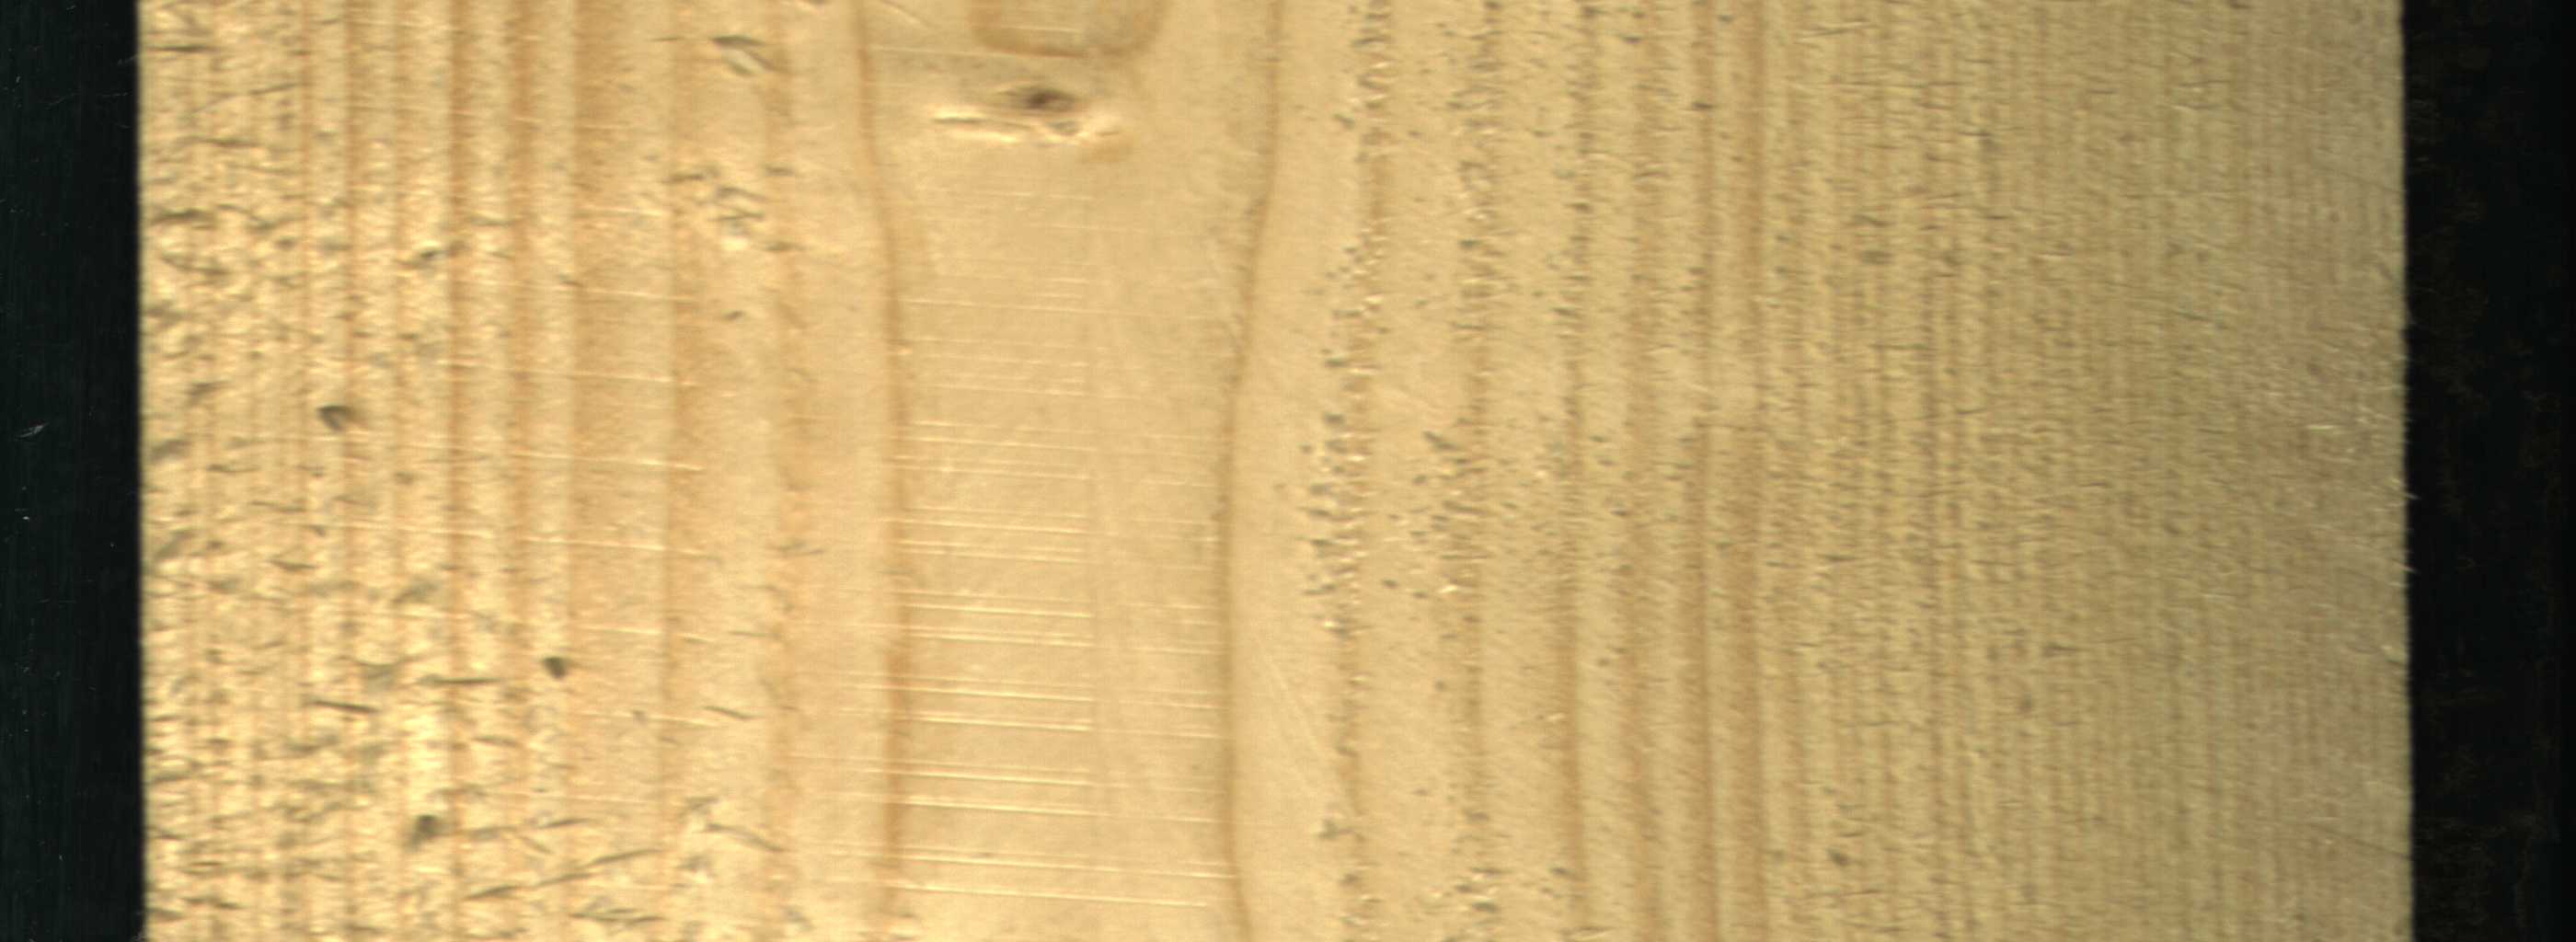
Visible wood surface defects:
Live_Knot